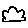
Label: cloud